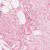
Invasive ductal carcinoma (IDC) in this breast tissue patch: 0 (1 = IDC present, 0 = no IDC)